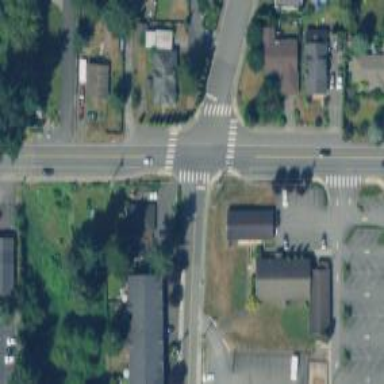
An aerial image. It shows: Marked crossing with zebra markings on the road.